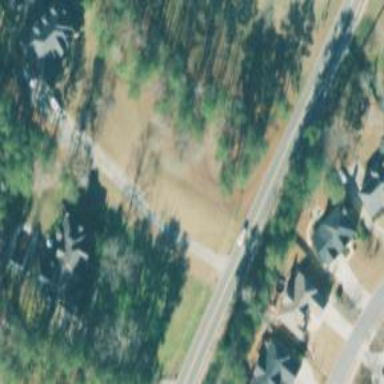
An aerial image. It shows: Driveway leading to service road.